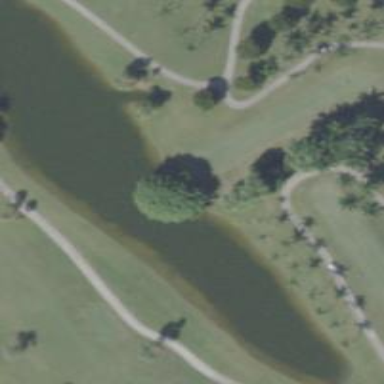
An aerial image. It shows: Golf tee.